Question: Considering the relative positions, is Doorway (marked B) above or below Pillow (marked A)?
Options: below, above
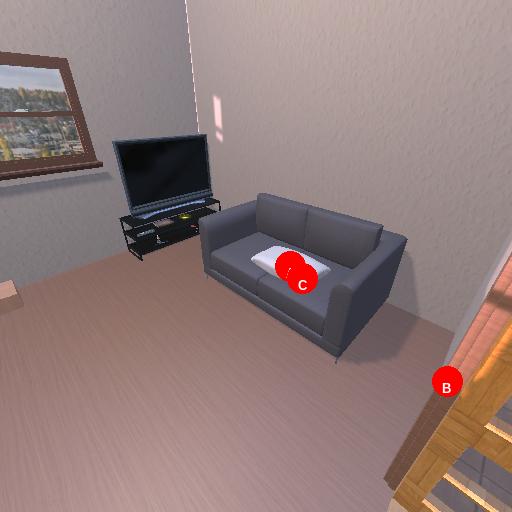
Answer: below